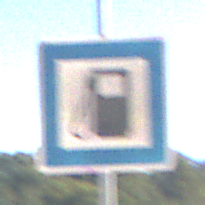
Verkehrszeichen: Tankstelle
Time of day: MorningAfternoon
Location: Outdoor (RoadRail)
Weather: Clear
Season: NotSpecified
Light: Natural